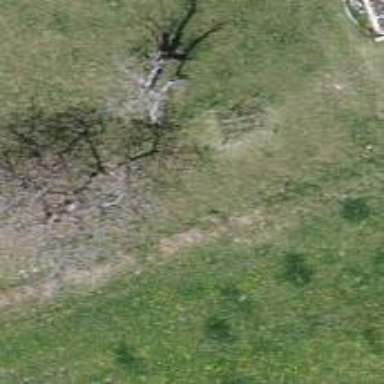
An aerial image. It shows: Single tag "natural: tree."